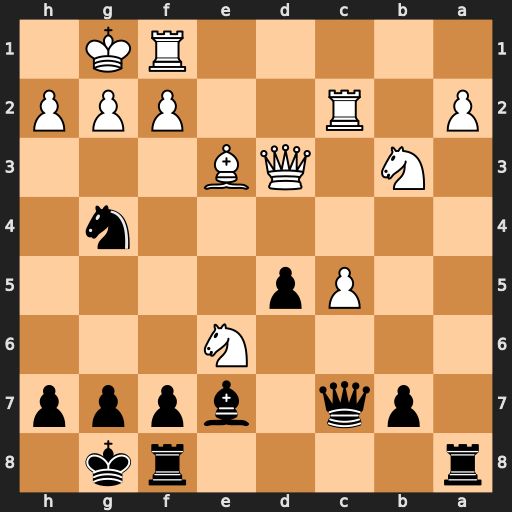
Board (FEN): r4rk1/1pq1bppp/4N3/2Pp4/6n1/1N1QB3/P1R2PPP/5RK1
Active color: b
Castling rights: -
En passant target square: -
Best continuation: Qxh2#